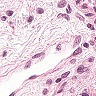
Metastatic tissue present: no